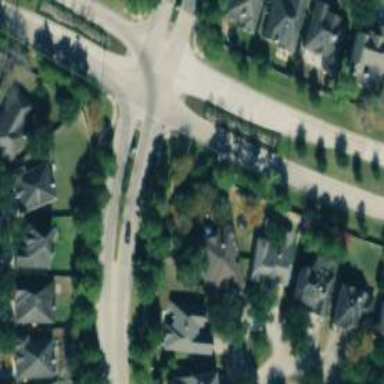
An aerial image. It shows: Stop road.